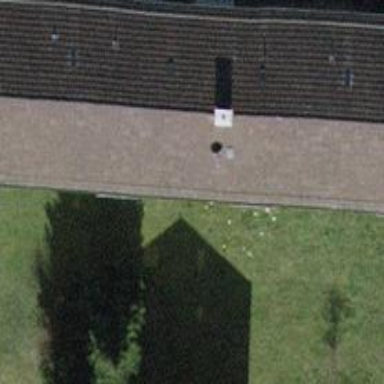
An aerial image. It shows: Gabled roof building with tile roofing. It consists of apartments.